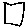
Label: square